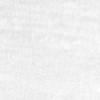
Label: no_change